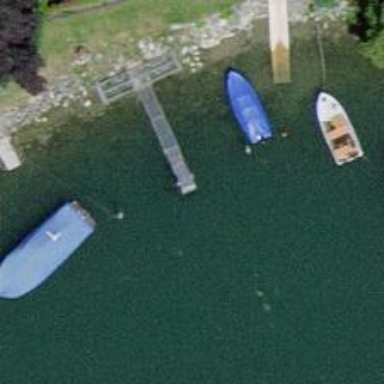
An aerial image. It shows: Man-made pier.